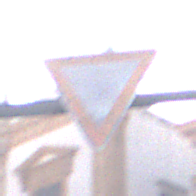
Verkehrszeichen: VorfahrtGewaehren
Umgebung: Outdoor, Urban
Tageszeit: SunriseSunset
Wetter: PartlyCloudy
Licht: Natural
Jahreszeit: NotSpecified
Kontrast: LowContrast